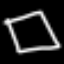
Label: square